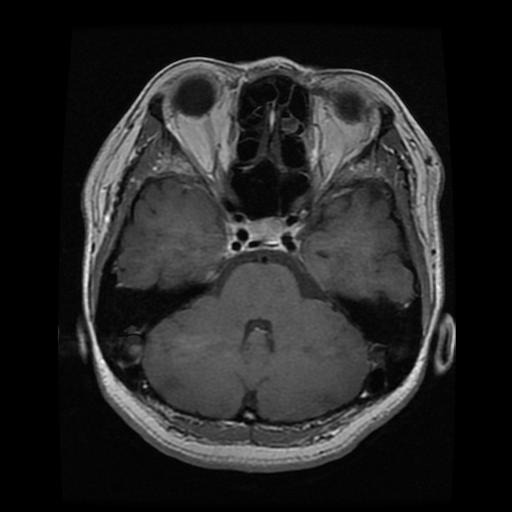
Label: pituitary